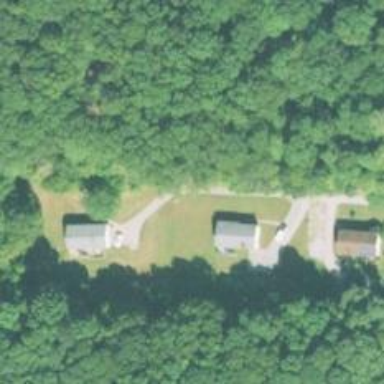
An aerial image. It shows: Residential driveway.